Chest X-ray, PA view. Patient: 44 years old, sex F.
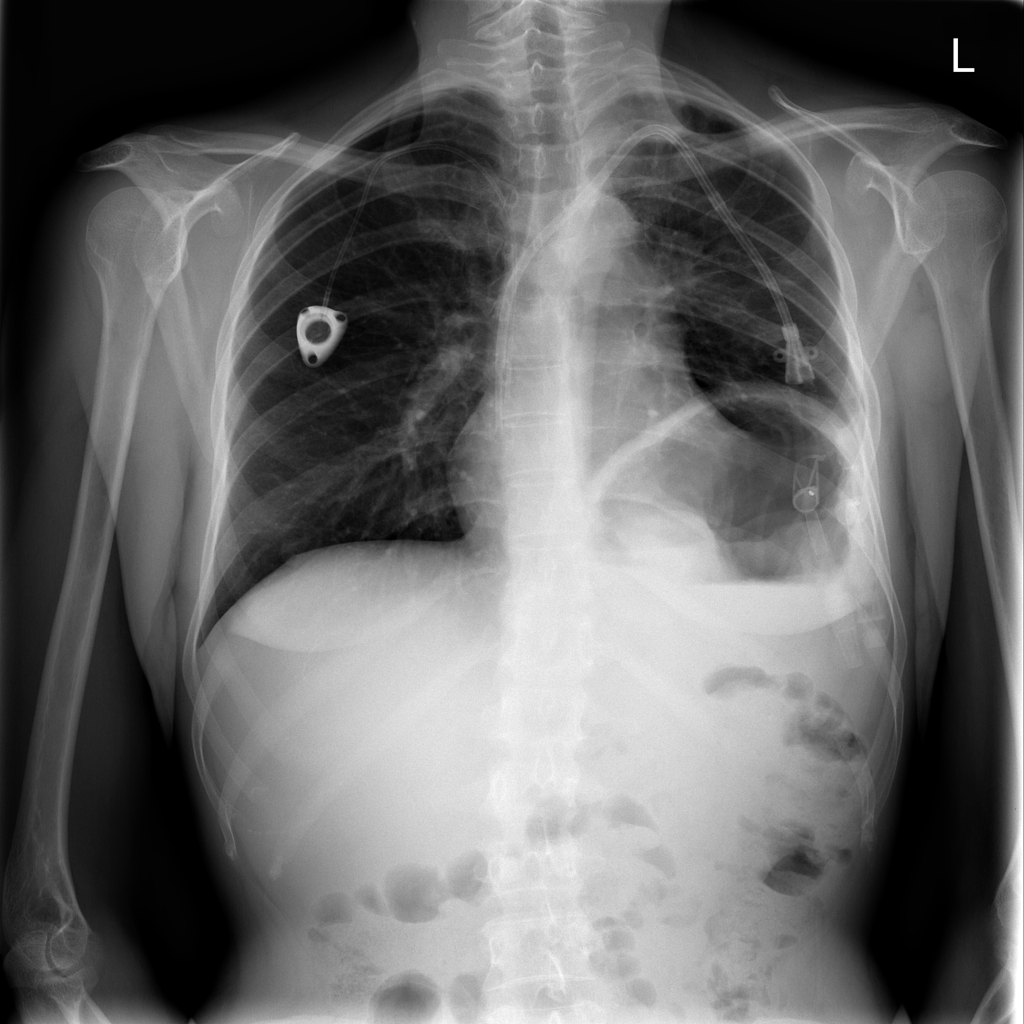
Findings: Mass